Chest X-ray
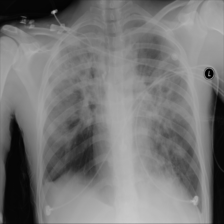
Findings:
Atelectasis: negative
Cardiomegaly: negative
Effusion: negative
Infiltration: positive
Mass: negative
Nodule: negative
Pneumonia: negative
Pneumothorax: negative
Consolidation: negative
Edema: negative
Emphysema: negative
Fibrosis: negative
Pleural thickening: negative
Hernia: negative